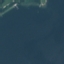
Label: SeaLake